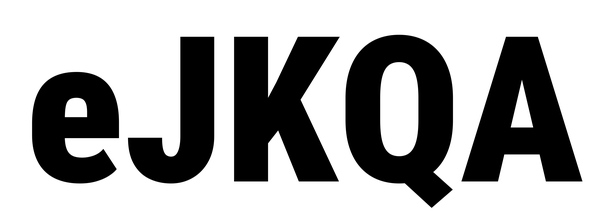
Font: Roboto_Condensed_Black